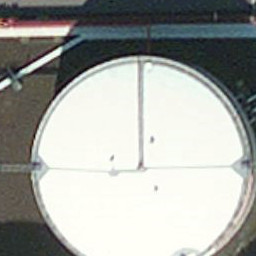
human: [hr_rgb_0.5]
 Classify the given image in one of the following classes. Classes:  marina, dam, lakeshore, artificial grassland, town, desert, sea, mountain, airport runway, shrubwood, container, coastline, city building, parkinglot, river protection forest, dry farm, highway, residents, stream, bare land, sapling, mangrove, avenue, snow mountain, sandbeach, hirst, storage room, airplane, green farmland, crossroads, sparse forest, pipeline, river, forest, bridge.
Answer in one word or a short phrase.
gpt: storage room